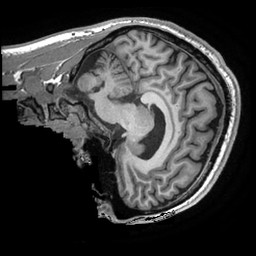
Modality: T1w
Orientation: sagittal
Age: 27
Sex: male
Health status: healthy
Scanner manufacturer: ge